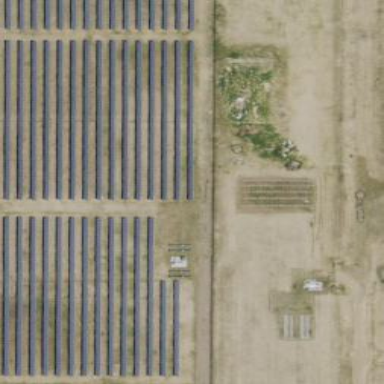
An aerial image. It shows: Solar power plant utilizing photovoltaic technology.